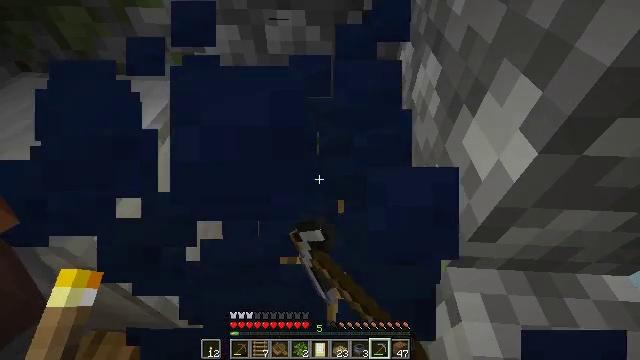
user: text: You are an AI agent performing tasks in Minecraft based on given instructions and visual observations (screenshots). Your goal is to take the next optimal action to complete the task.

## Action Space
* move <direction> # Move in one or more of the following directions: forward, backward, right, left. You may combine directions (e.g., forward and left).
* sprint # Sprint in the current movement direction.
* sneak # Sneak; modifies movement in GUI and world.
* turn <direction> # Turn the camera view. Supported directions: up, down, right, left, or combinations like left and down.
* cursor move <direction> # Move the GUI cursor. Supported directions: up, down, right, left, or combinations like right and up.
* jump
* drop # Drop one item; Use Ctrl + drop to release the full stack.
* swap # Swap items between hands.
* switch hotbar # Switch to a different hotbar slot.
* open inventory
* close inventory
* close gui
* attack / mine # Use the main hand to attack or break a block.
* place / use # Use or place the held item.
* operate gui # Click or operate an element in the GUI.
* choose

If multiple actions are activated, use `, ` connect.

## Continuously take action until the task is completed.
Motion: motion action
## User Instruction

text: Gather the cauldron for reuse.
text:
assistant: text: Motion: attack / mine